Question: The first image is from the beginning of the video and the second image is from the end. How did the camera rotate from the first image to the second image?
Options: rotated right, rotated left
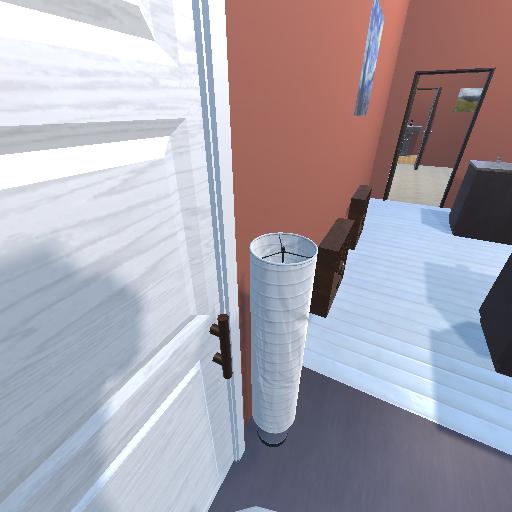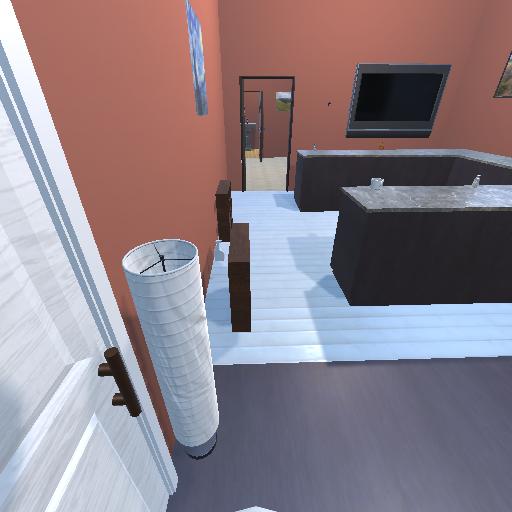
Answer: rotated right